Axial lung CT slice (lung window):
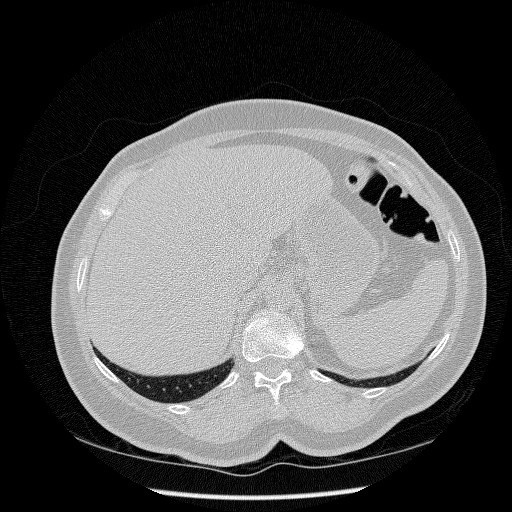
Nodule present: no